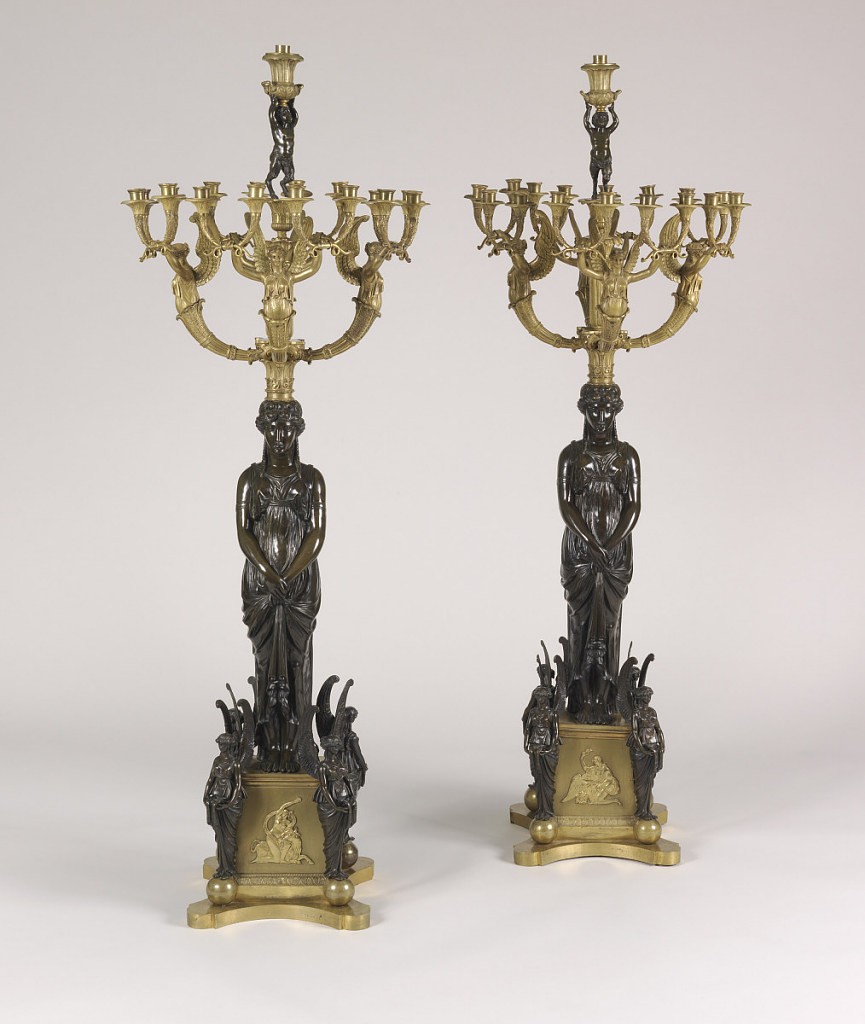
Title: Candelabrum
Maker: Pierre-Philippe Thomire, French, 1751 - 1843
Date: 1815–25
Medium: bronze, gold
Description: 1999-15-1,2: A standing female figure of patinated bronze suppo...;     1999-15-1: A standing female figure of patinated bronze suppo...;     1999-15-2: A standing female figure of patinated bronze suppo...